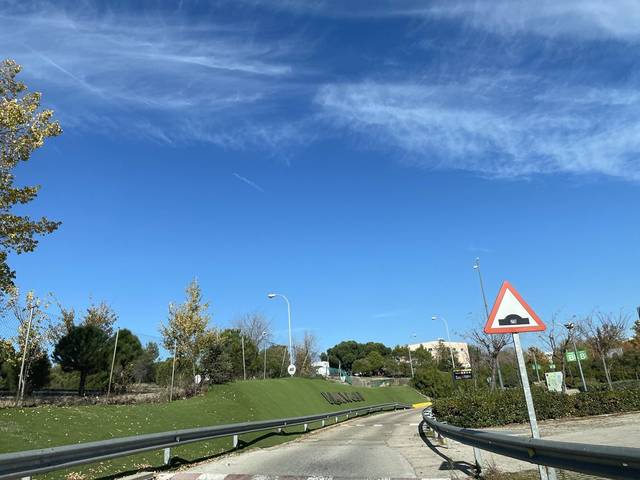
Region: Spain
Coordinates: 40.455, -3.876